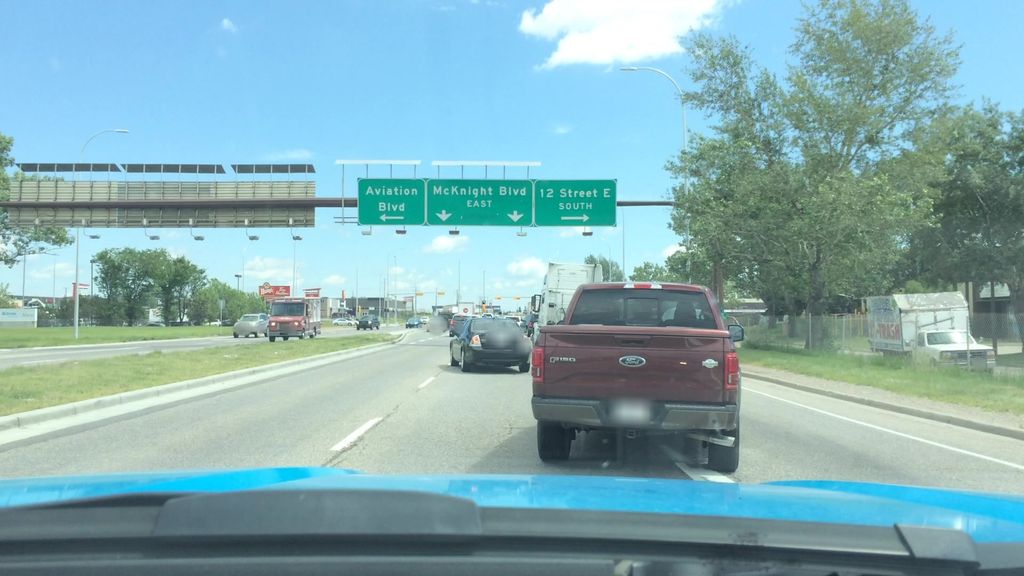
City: calgary